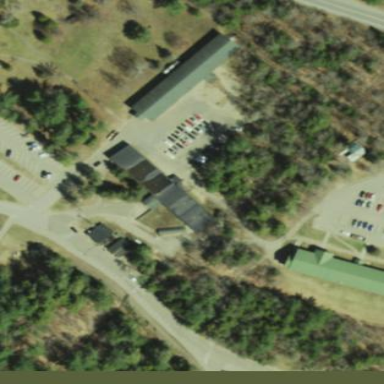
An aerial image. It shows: Dormitory building.